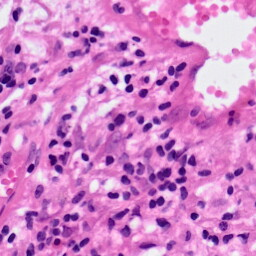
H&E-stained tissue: Lung